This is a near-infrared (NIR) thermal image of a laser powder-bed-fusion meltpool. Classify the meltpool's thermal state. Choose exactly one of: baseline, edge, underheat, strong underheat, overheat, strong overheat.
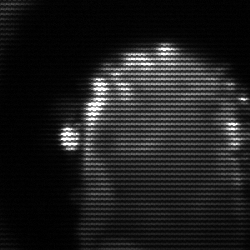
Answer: baseline